Question: I am beginning to learn webpage parsing using BeutifulSoup in Python. I am trying to get news items of a stock from <URL>. I am using BeautifulSoup in Python. From the following webpage I am trying to get all the hrefs having a class : card-wSNJR2eq cardLink-wSNJR2eq.

This returns none. I used the following code:
'''
for a in html.find_all('a', class_="card-wSNJR2eq cardLink-wSNJR2eq"):
print ("Found the URL:", a['href'])
'''
Even listing all the "a" in the web page doesn't show these particular hrefs which contain the news headlines. I used the following codes:
'''
for a in html.find_all('a', href=True):
print ("Found the URL:", a['href'])
'''
as well as
'''
html = BeautifulSoup(response, "html.parser")
topa = html.find_all('a')
'''
Both the above codes dont list the "a" which have hrefs that contain the headline. All the other 'a' are listed.
Please help to understand what I am missing.
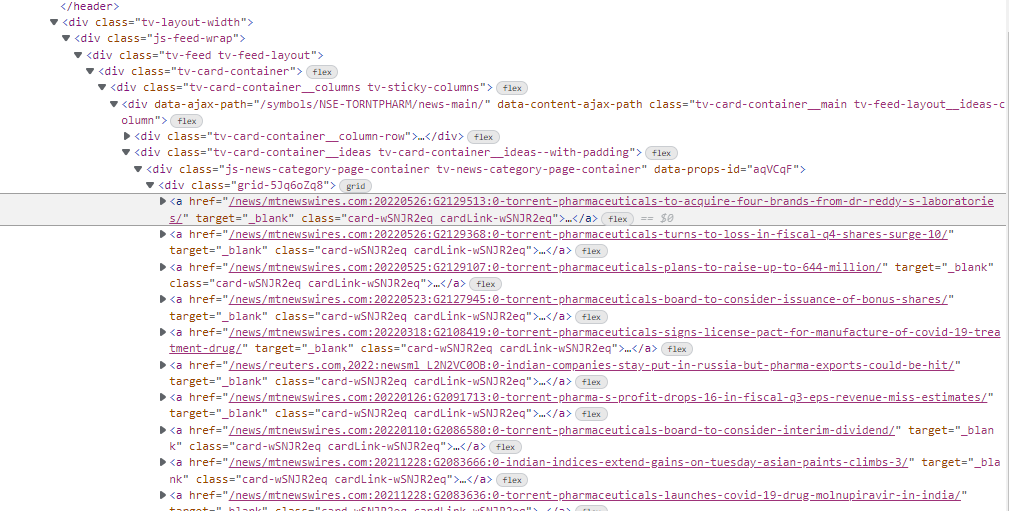
Answer: Those links are being loaded dynamically in page. You neeed to inspect the Network tab in Dev tools, and you will notice an XHR call is being made to an API, which returns a JSON response. The following code will get you the information loaded by javascript in page:
'''
import requests
import pandas as pd
# headers = {'User-Agent': 'Mozilla/5.0 (Windows NT 6.1; WOW64) AppleWebKit/537.17 (KHTML, like Gecko) Chrome/24.0.1312.60 Safari/537.17'}
headers = {
'authority': 'news-headlines.tradingview.com',
'method': 'GET',
'path': '/headlines/?category=stock&lang=en&symbol=NSE%3ATORNTPHARM',
'scheme': 'https',
'accept': '*/*',
'accept-encoding': 'gzip, deflate, br',
'accept-language': 'en-US,en;q=0.9',
'origin': 'https://www.tradingview.com',
'referer': 'https://www.tradingview.com/',
'sec-fetch-dest': 'empty',
'sec-fetch-mode': 'cors',
'sec-fetch-site': 'same-site',
'user-agent': 'Mozilla/5.0 (X11; Linux x86_64) AppleWebKit/537.36 (KHTML, like Gecko) Chrome/103.0.5060.53 Safari/537.36'
}
url='https://news-headlines.tradingview.com/headlines/?category=stock&lang=en&symbol=NSE%3ATORNTPHARM'
r = requests.get(url, headers=headers)
## dataframe
# df = pd.DataFrame(r.json())
# df
print(r.json()[0])
'''
This will print out:
'''
{'id': 'urn:newsml:mtnewswires.com:20220526:G2129513:0', 'title': "Torrent Pharmaceuticals to Acquire Four Brands from Dr. Reddy's Laboratories", 'sourceLogoId': 'mtnewswires', 'published': <PHONE>, 'source': 'MT Newswires', 'urgency': 2, 'permission': 'headline', 'relatedSymbols': [{'symbol': 'NSE:DRREDDY', 'logoid': 'dr-reddys'}, {'symbol': 'NSE:TORNTPHARM', 'logoid': 'torrent-pharmaceuticals'}], 'astDescription': {'type': 'root', 'children': [{'type': 'p', 'children': ['Torrent Pharmaceuticals (', {'type': 'symbol', 'params': {'symbol': 'NSE:TORNTPHARM', 'text': 'NSE:TORNTPHARM'}}, ', BOM:500420) has agreed to acquire four pharmaceutical brands from ']}, ' ', {'type': 'p', 'children': ["Dr. Reddy's Laboratories (", {'type': 'symbol', 'params': {'symbol': 'NSE:DRREDDY', 'text': 'NSE:DRREDDY'}}, ', BOM:500124) for an undisclosed amount. ']}, {'type': 'p', 'children': ['The four brands include gynecology product Styptovit-E, as well as benign prostatic hyperplasia treatments Finast, Finast-T, and Dynapress, according to a Thursday night filing. ']}, {'type': 'p', 'children': ['According to the terms of the deal, Torrent Pharma will take over the manufacturing, marketing, and distribution of the brands in India. ']}, {'type': 'p', 'children': ['The transaction and integration of brands are expected to be completed by June.']}]}, 'summary': None}
'''
You can further inspect the json object, to get the data you need.